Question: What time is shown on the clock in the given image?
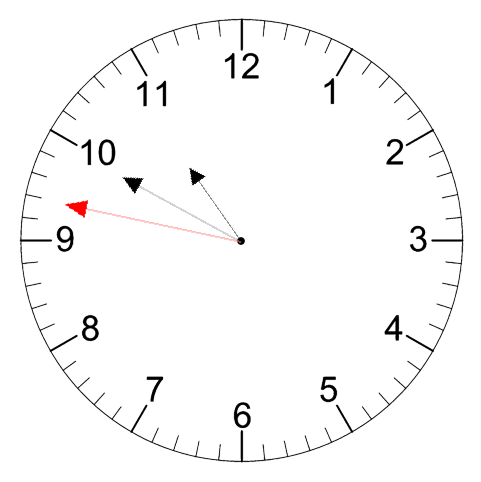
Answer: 10:49:47